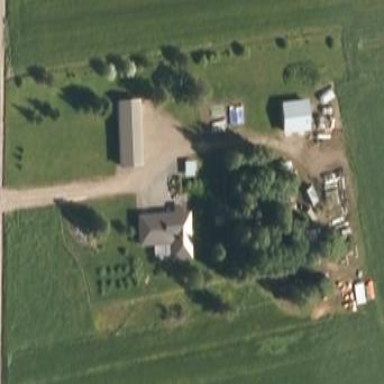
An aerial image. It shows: Farmyard area.